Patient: sex M, age 43
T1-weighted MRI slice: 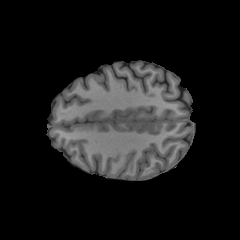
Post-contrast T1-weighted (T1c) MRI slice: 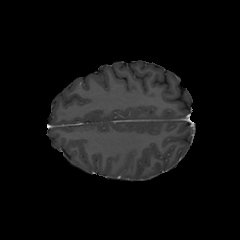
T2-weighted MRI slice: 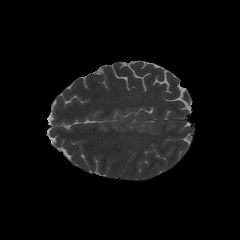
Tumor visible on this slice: no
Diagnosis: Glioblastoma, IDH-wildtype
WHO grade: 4